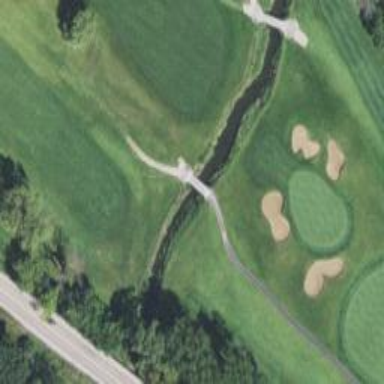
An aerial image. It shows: Service road used as golf cart path.